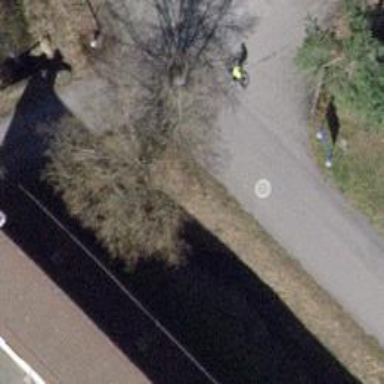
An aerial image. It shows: Culvert tunnel.